Question:
Is there any way to change interval between 1 and 5 to 1. Then, after that uses 10 as an interval? I tried scale break, but it doesn't work. My max data is 80. We can't really see the chart here
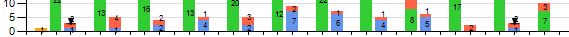
Answer: Unfortunately, we can't specify a changing custom interval so the axis values vary as you mentioned.
The Interval can be set in the . Right-click on the axis and click on . The Interval defaults to . You can change it to any value or an expression but it would use that value for the entire axis.
There are also options to use scale breaks or use a logarithmic scale. If you use logarithmic scale, the intervals would go from 1 to 10 to 100 since your max data is 80 - still not what you need though.
Here's some more info:
<URL>